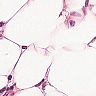
Metastatic tissue present: yes